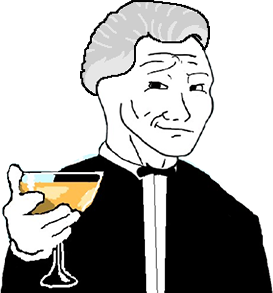
Label: 5_Smugjak